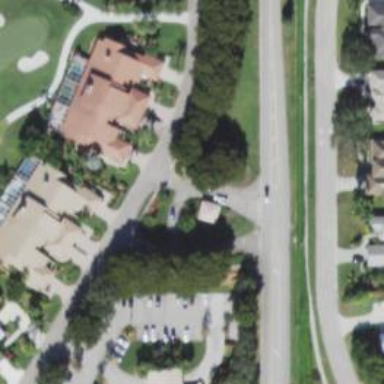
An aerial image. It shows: Residential road.